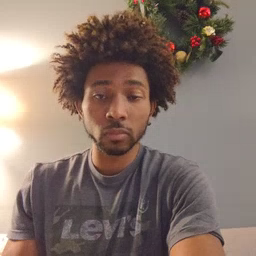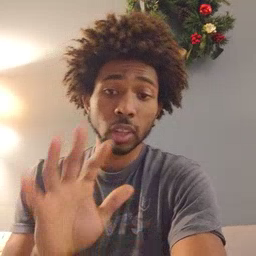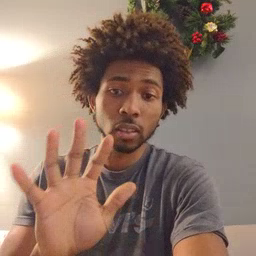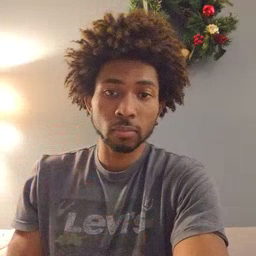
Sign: hello